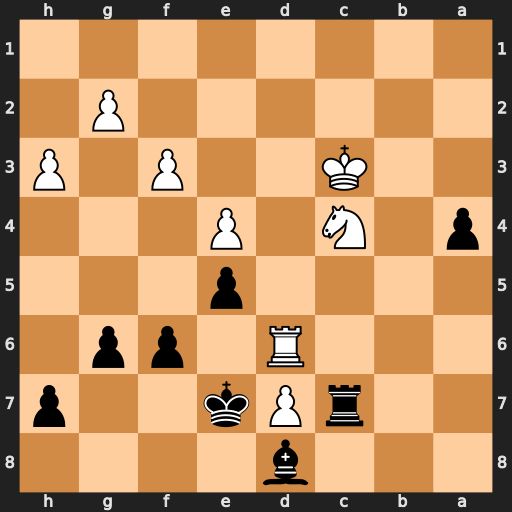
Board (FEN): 3b4/2rPk2p/3R1pp1/4p3/p1N1P3/2K2P1P/6P1/8
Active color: b
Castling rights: -
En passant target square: -
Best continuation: Rxc4+ Kxc4 Kxd6